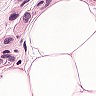
Metastatic tissue present: no